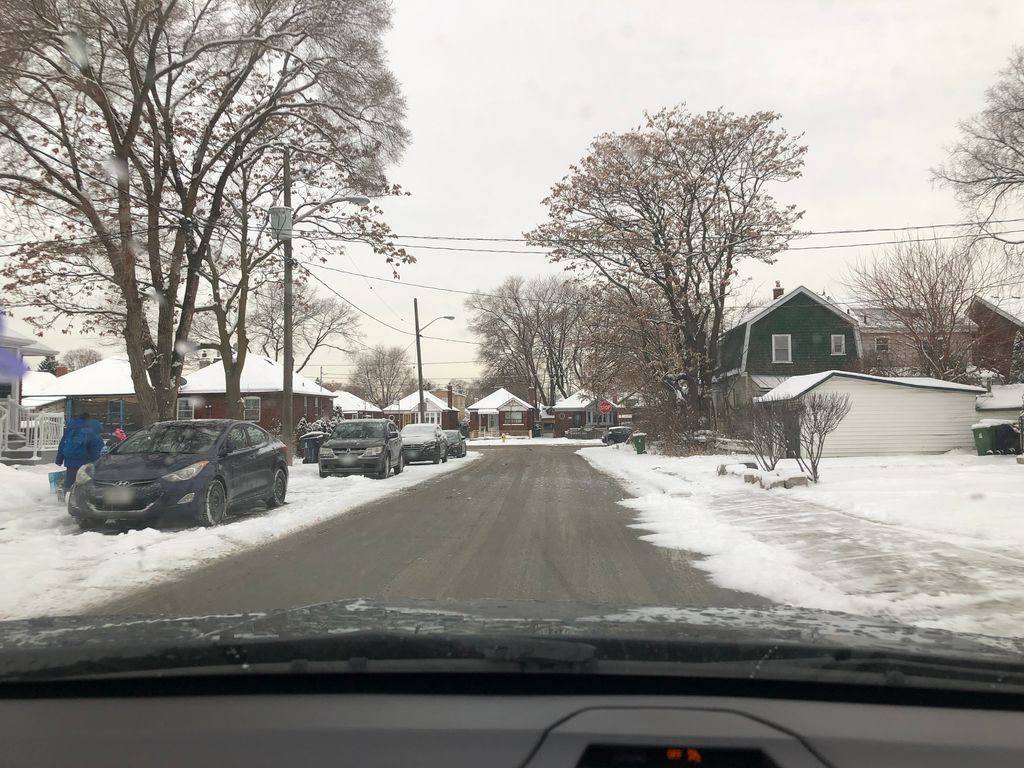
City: toronto